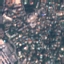
Land use / land cover class: Residential